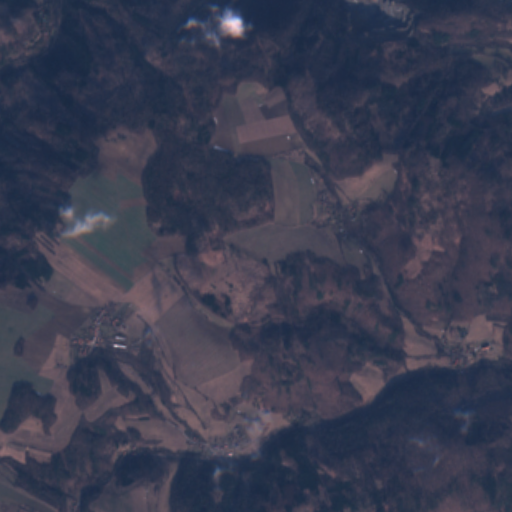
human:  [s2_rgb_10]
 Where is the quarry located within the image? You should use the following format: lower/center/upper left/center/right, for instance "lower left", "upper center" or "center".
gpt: The quarry is located in the upper right of the image.
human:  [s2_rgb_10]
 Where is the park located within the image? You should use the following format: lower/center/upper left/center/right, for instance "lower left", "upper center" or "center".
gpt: There is no park in the image.